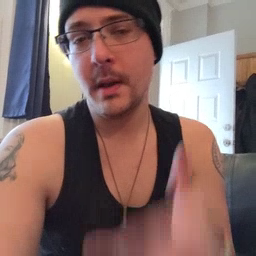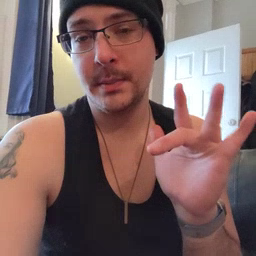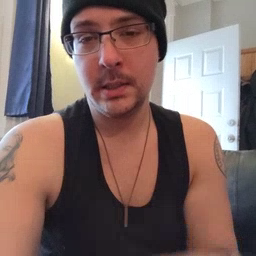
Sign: empty